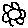
Label: flower